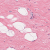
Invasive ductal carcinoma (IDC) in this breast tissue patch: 0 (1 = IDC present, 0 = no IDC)